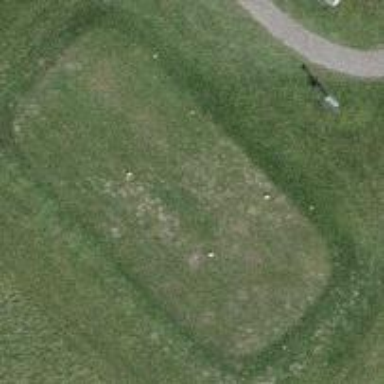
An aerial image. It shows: Grassy area designated as golf tee.